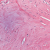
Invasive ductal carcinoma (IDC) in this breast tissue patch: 0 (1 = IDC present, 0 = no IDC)